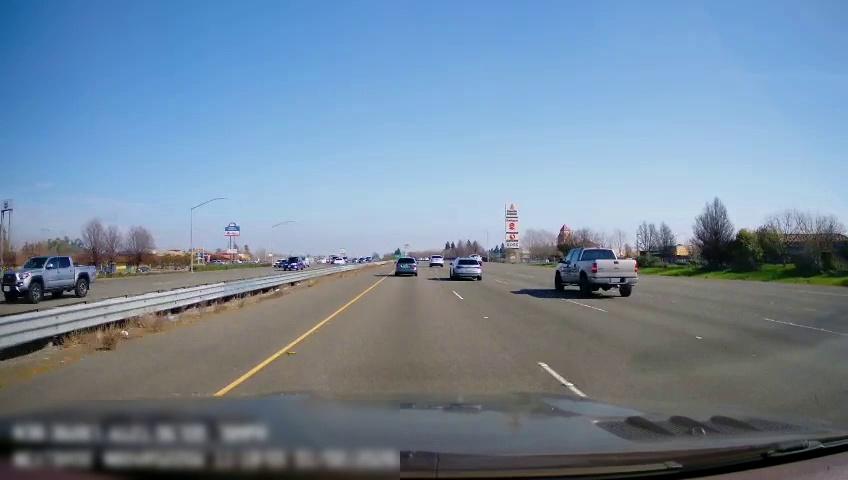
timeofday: Day
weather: Sunny
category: Drivable Space
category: Drivable Space
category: Vehicles | Car
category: Vehicles | Truck
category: Vehicles | SUV
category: Vehicles | Car
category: Vehicles | Car
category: Vehicles | Truck
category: Vehicles | Truck
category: Vehicles | SUV
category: Vehicles | Car
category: Vehicles | Truck
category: Lanes | Current Lane
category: Lanes | Current Lane
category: Lanes | Alternate Lane
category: Lanes | Alternate Lane
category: Traffic | Lights
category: Traffic | Lights